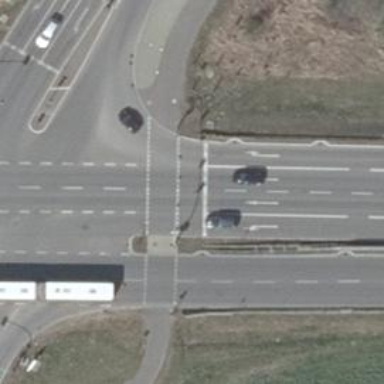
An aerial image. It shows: Road with traffic signals.